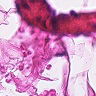
Metastatic tissue present: no